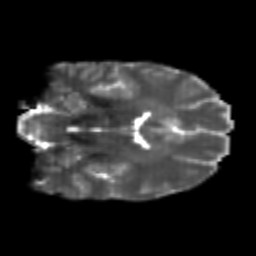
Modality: T2w
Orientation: coronal
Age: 24
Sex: female
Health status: healthy
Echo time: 0.074 s